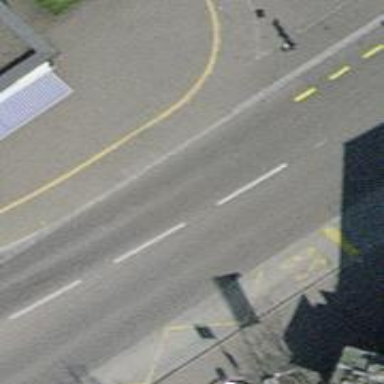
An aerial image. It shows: Secondary road with asphalt surface and dedicated cycle lane.